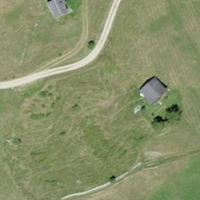
EUNIS habitat code: 23
Species observed at this site:
Nucifraga caryocatactes